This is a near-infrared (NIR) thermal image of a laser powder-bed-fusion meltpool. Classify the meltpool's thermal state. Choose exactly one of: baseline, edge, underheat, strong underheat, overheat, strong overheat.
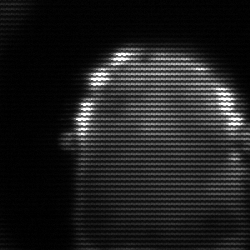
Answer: baseline